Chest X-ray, PA view. Patient: 31 years old, sex F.
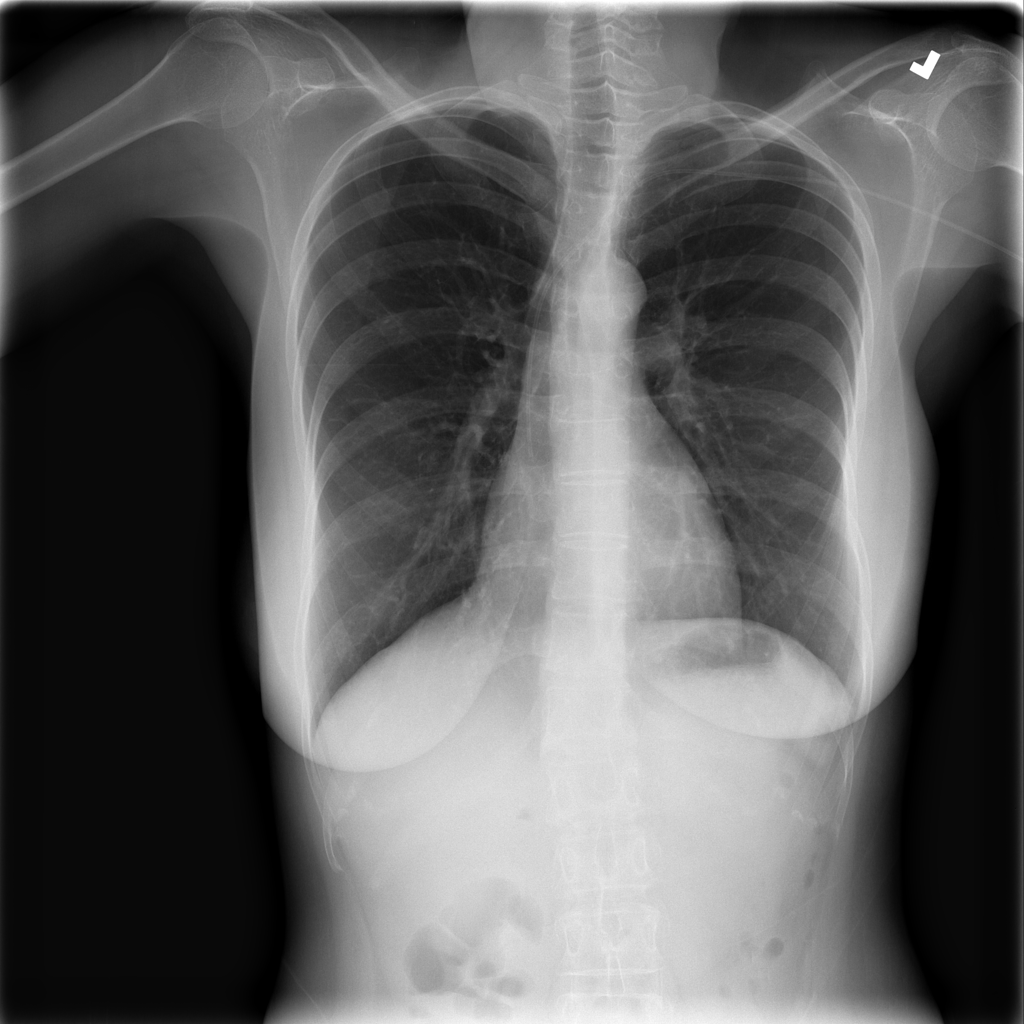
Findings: No Finding